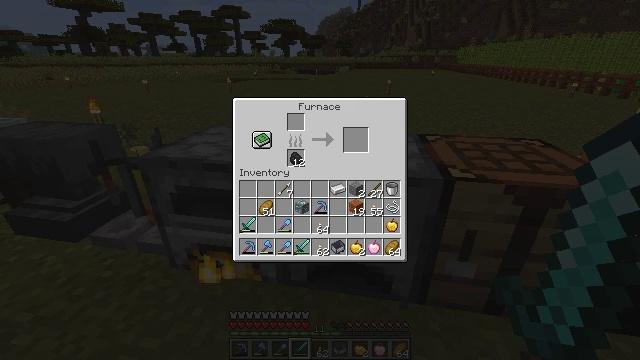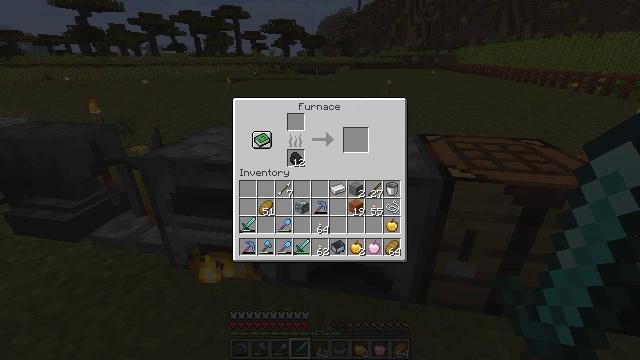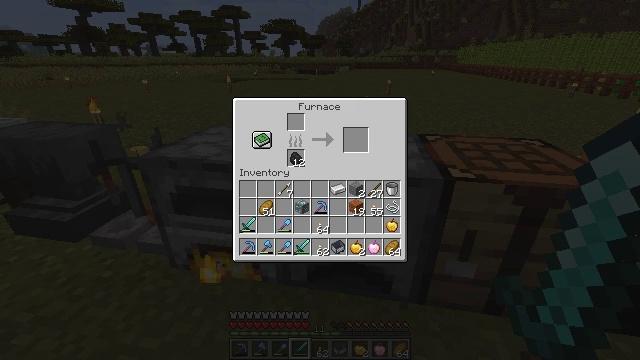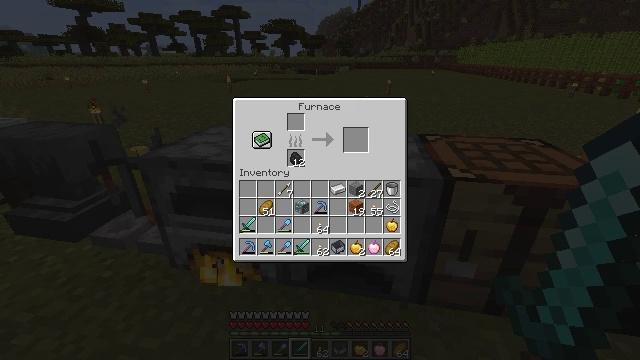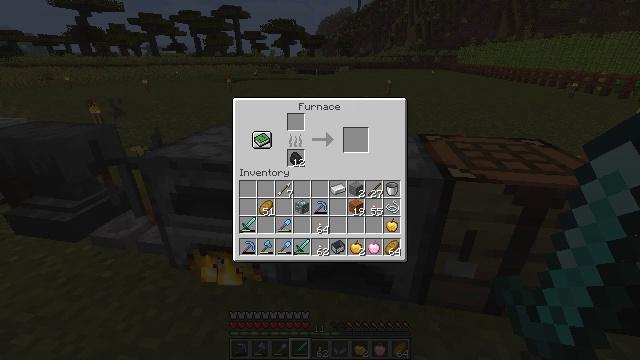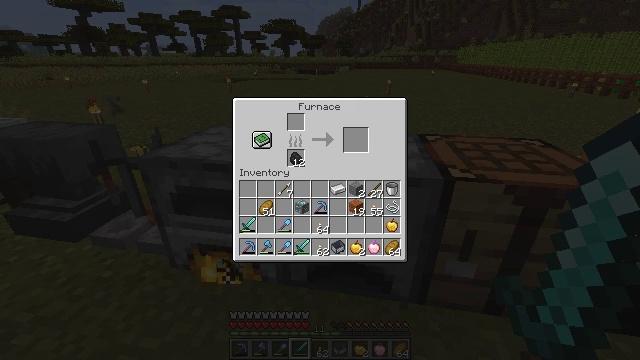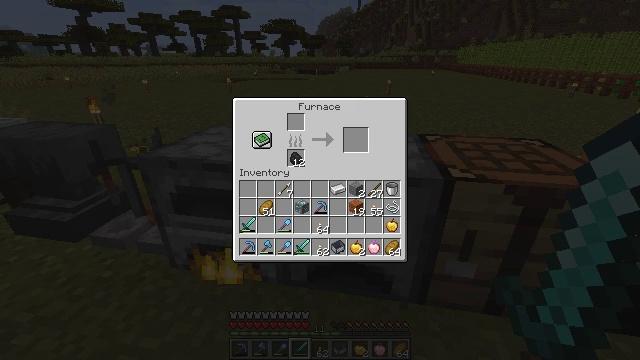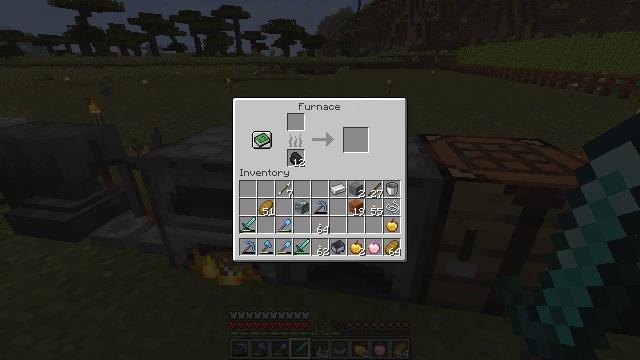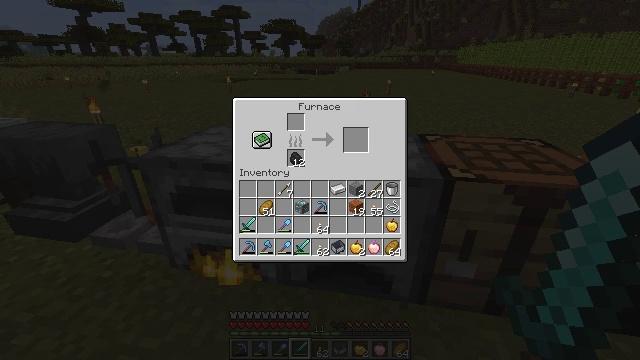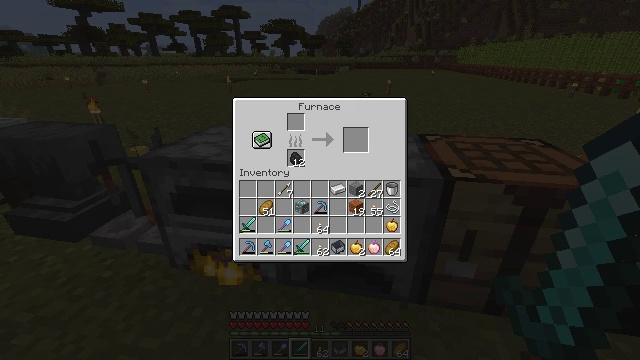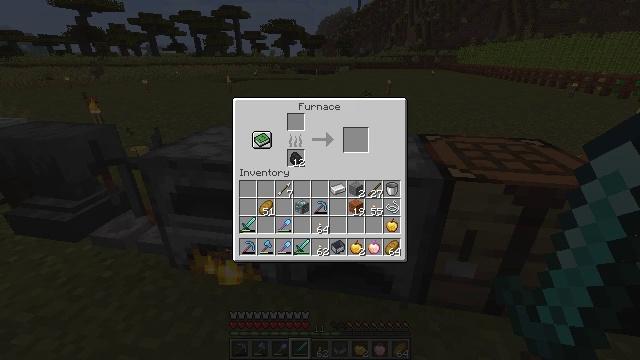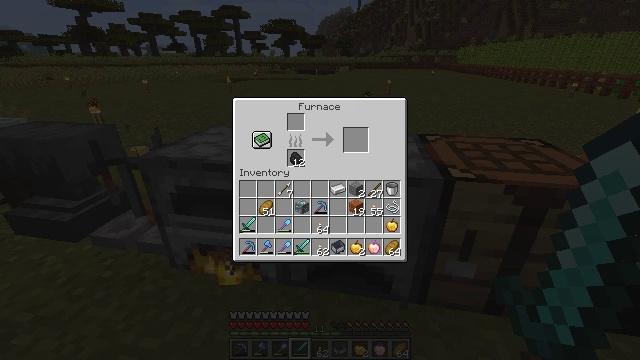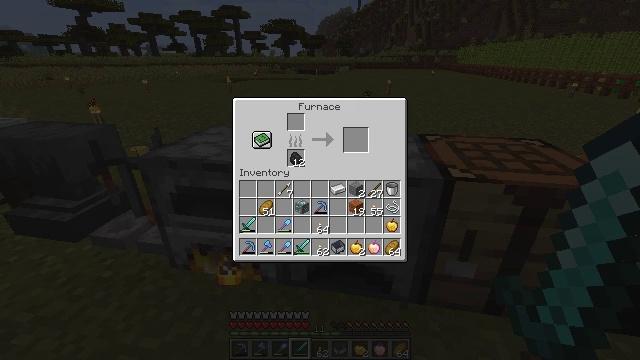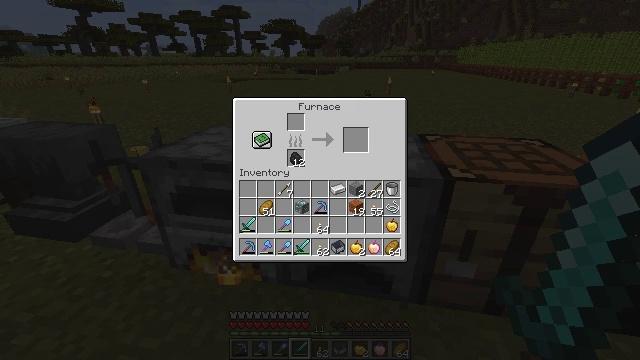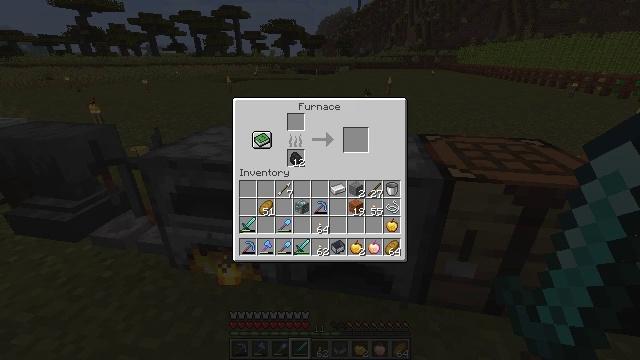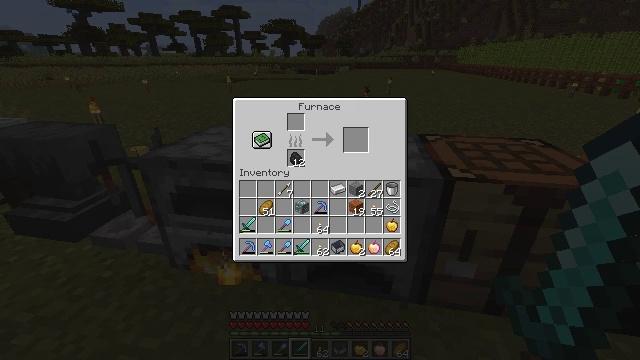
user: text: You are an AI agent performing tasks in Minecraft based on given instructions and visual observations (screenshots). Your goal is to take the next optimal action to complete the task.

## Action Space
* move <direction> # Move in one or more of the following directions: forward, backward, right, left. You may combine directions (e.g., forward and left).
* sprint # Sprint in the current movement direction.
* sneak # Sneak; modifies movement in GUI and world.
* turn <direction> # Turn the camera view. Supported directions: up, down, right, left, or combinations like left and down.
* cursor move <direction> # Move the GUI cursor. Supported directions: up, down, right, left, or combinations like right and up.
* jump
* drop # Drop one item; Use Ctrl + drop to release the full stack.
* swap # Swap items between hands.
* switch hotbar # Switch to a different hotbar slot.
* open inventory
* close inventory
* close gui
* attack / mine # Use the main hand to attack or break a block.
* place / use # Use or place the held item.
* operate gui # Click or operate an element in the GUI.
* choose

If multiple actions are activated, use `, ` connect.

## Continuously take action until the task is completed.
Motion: motion action
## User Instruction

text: Make a diamond using specific materials.
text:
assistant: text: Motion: no_op
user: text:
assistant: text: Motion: no_op
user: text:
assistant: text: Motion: no_op
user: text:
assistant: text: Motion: no_op
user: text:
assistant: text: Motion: no_op
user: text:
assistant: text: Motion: no_op
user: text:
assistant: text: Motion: no_op
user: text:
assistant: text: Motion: no_op
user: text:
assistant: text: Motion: no_op
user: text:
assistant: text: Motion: no_op
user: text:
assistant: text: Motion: no_op
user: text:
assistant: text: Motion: no_op
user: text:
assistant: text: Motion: no_op
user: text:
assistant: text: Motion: no_op
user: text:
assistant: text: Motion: no_op
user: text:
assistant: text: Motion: no_op
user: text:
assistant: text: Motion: no_op
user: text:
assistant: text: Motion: cursor move up
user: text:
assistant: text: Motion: cursor move up
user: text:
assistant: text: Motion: no_op
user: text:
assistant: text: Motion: no_op
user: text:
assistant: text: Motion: no_op
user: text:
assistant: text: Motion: no_op
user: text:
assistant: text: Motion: no_op
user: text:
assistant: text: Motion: operate gui
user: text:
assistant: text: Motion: operate gui
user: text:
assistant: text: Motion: operate gui
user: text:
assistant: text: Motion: no_op
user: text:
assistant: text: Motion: no_op
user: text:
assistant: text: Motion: no_op